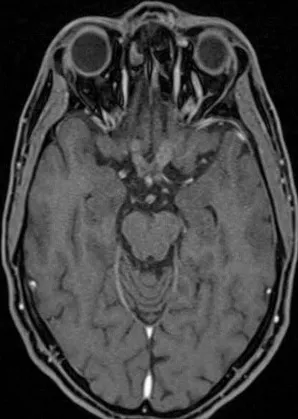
The optic chiasm.
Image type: radiology (mri)